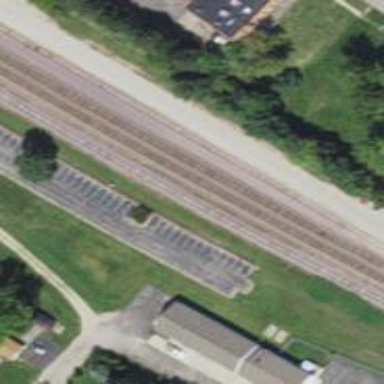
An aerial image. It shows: Railway yard used for servicing trains.